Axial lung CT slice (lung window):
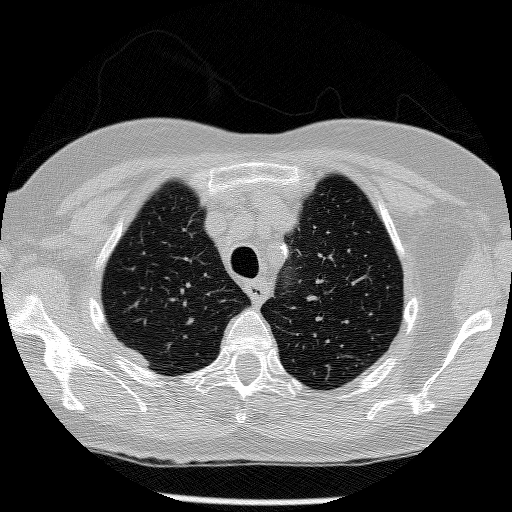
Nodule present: no